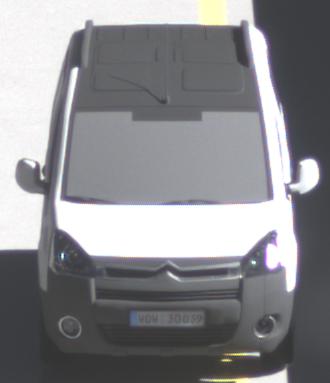
Make: Citroen
Model: Berlingo Kombi VTi 120
Detailed model: Berlingo (II) Kombi
Model produced from: 2009/12
Model produced until: 2012/03
Doors: 5
Color: white
Road condition: wet road
Daytime: midday
Contrast: high contrast